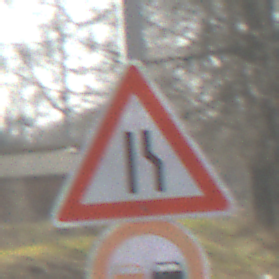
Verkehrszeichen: EinseitigVerengteFahrbahnRechts
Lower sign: Ueberholverbot
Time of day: MorningAfternoon
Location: Outdoor (Suburban)
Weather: PartlyCloudy
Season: NotSpecified
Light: Natural